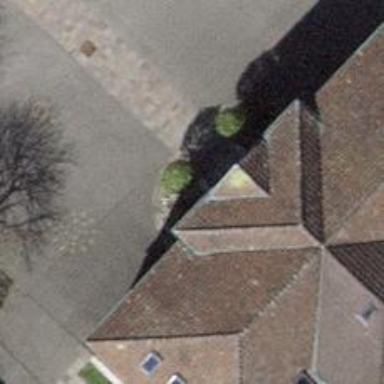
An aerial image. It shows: Library.